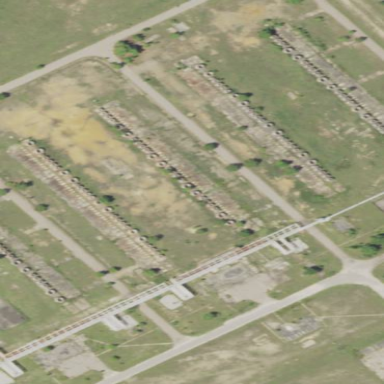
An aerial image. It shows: Ruins of building.